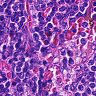
Metastatic tissue present: no